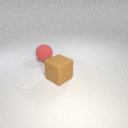
large red rubber sphere to the left of large brown rubber cube